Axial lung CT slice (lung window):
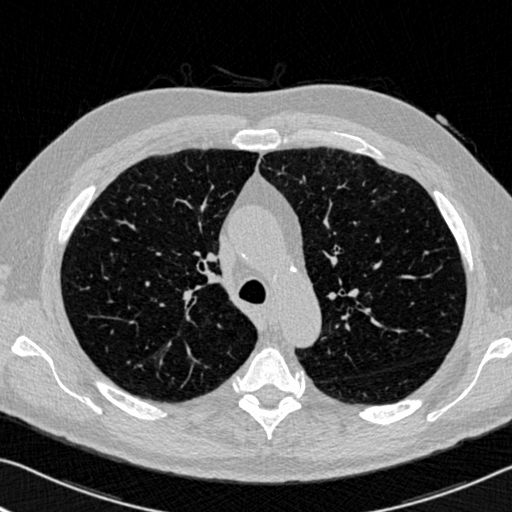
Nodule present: no